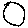
Label: circle